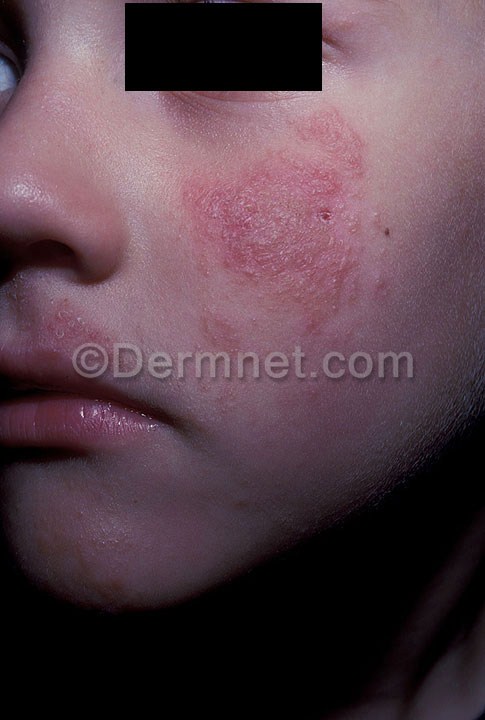
Disease: Lupus and other Connective Tissue diseases